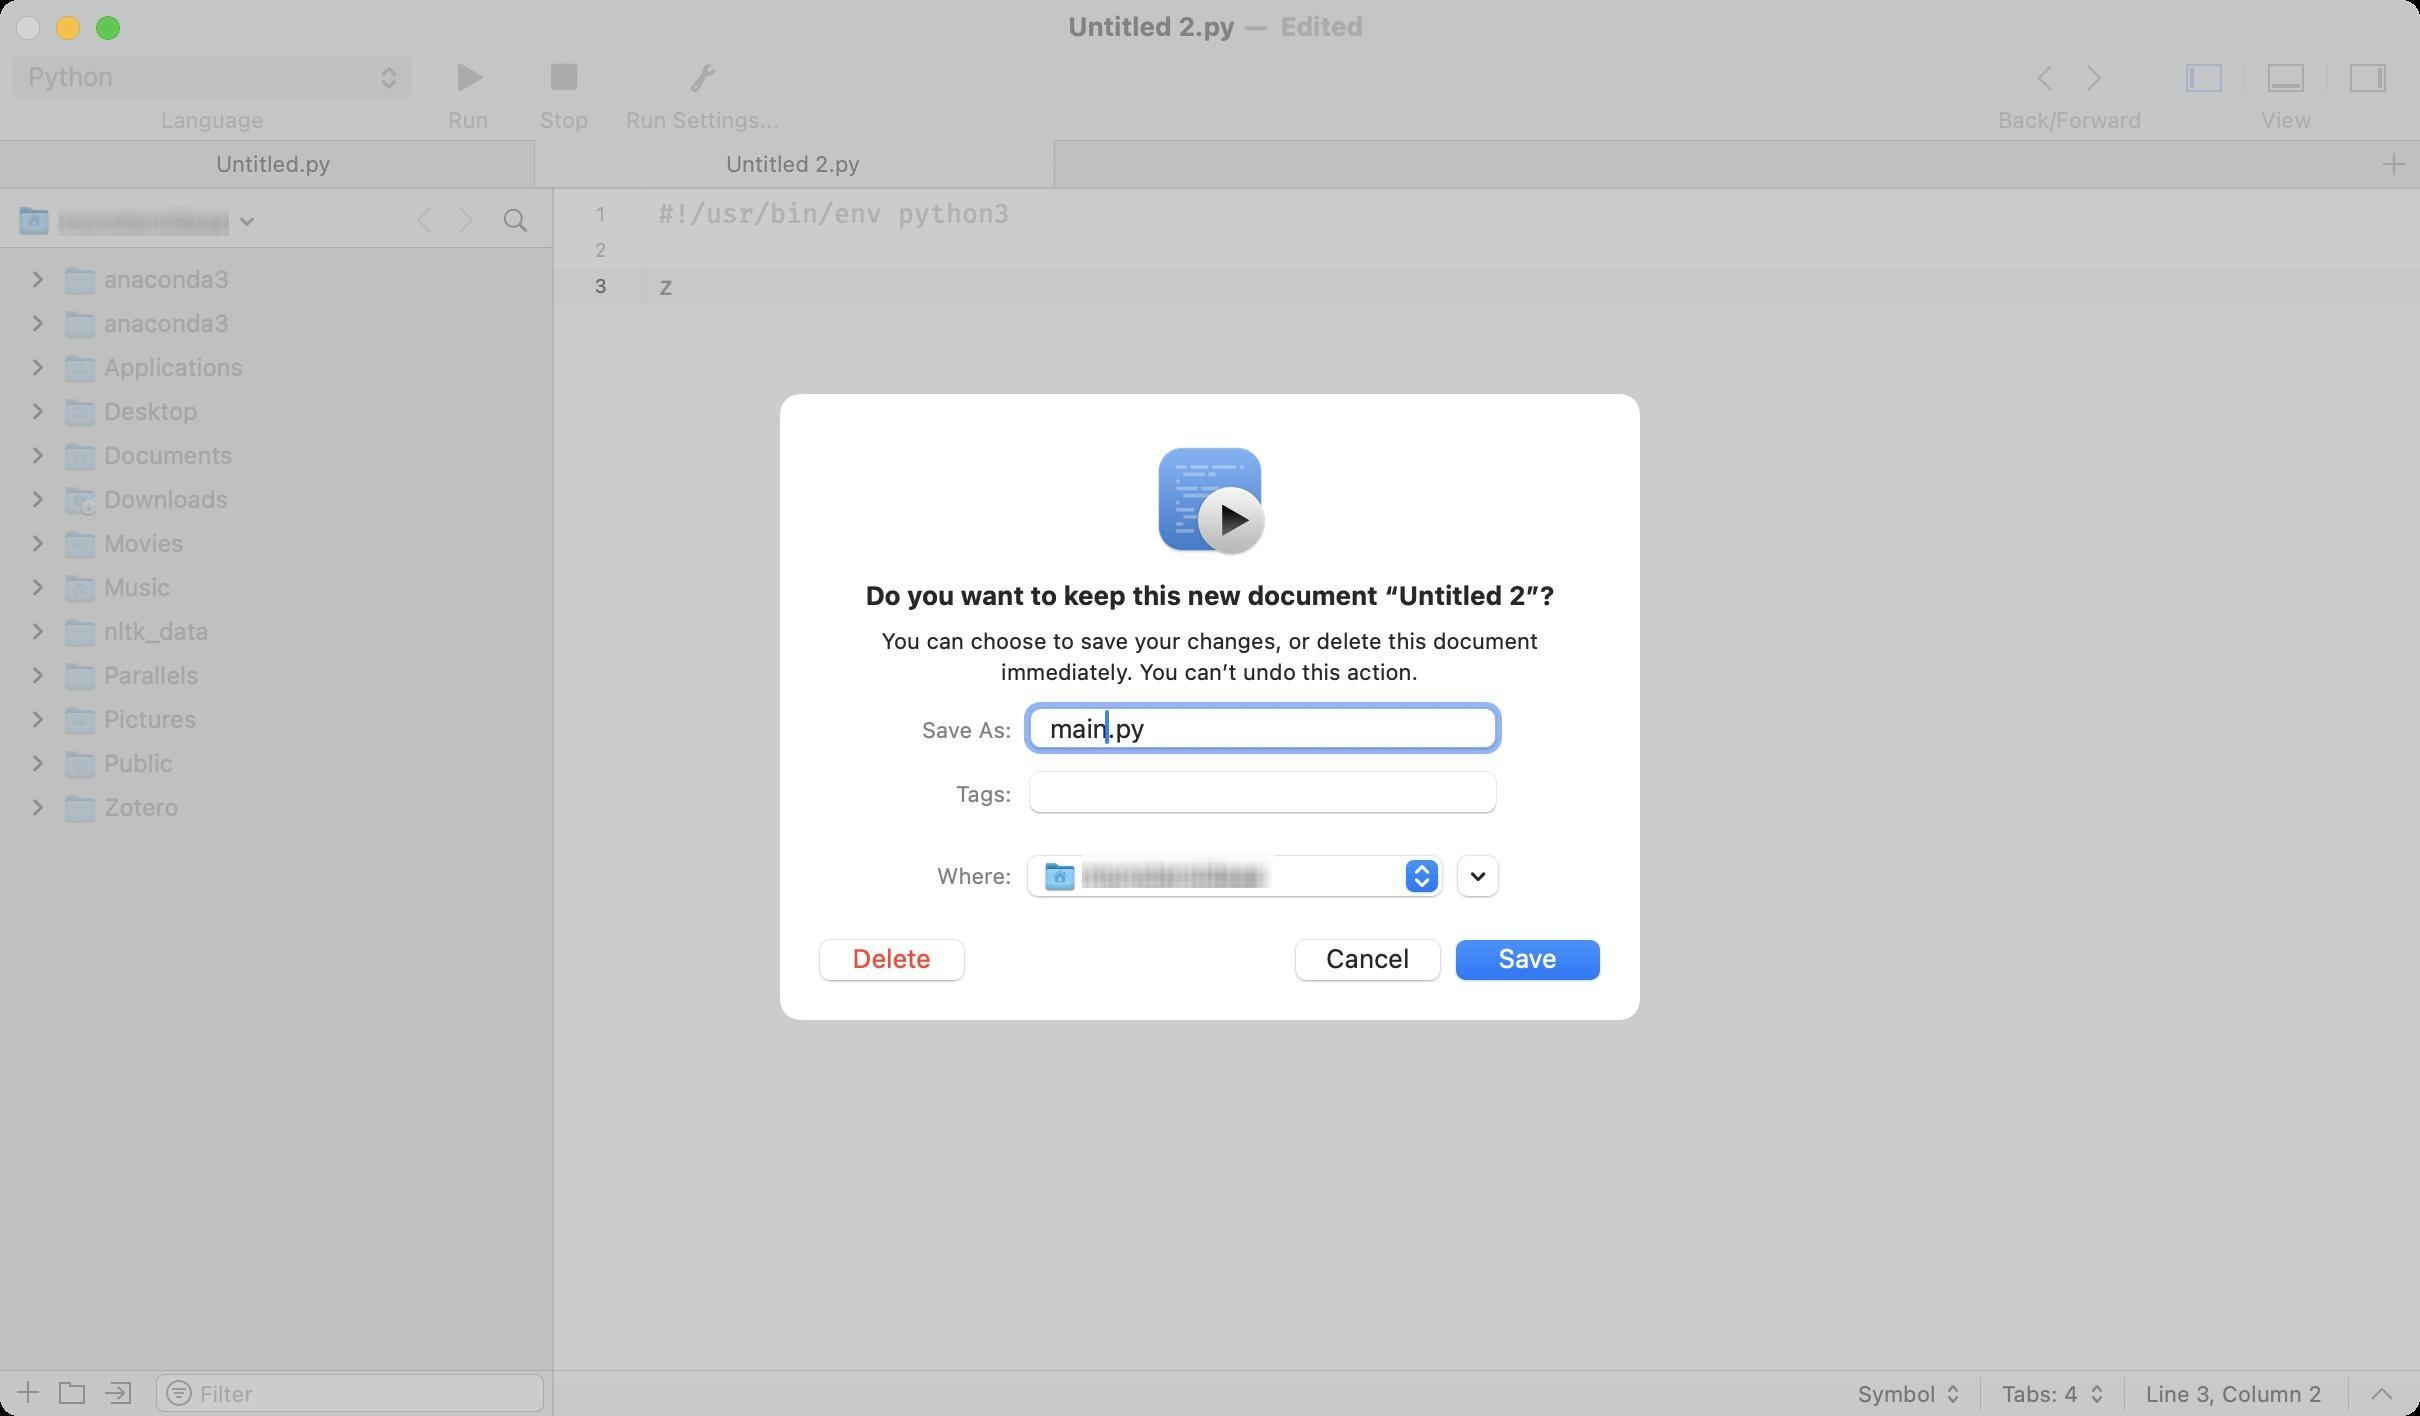
Accessibility tree:
{"name": "Untitled_2.py", "role": "AXWindow", "description": null, "role_description": "standard window", "value": null, "position": "151.00;125.00", "size": "1210;708", "children": [{"name": null, "role": "AXSplitGroup", "description": null, "role_description": "split group", "value": null, "position": "0.00;94.00", "size": "1210;614", "children": [{"name": null, "role": "AXGroup", "description": null, "role_description": "group", "value": null, "position": "0.00;94.00", "size": "276;614", "children": [{"name": "monsteroideae", "role": "AXMenuButton", "description": null, "role_description": "menu button", "value": null, "position": "0.00;94.00", "size": "200;30", "children": []}, {"name": null, "role": "AXGroup", "description": null, "role_description": "group", "value": null, "position": "202.00;98.00", "size": "47;24", "children": [{"name": null, "role": "AXButton", "description": null, "role_description": "button", "value": null, "position": "202.00;98.00", "size": "24;24", "children": []}, {"name": null, "role": "AXButton", "description": null, "role_description": "button", "value": null, "position": "226.00;98.00", "size": "23;24", "children": []}]}, {"name": "", "role": "AXButton", "description": null, "role_description": "button", "value": null, "position": "247.00;96.00", "size": "22;28", "children": []}, {"name": null, "role": "AXScrollArea", "description": null, "role_description": "scroll area", "value": null, "position": "0.00;124.00", "size": "276;561", "children": [{"name": null, "role": "AXOutline", "description": null, "role_description": "outline", "value": null, "position": "0.00;119.00", "size": "276;571", "children": [{"name": null, "role": "AXRow", "description": null, "role_description": "outline row", "value": null, "position": "0.00;129.00", "size": "276;22", "children": [{"name": null, "role": "AXCell", "description": null, "role_description": "cell", "value": null, "position": "10.00;129.00", "size": "256;22", "children": [{"name": null, "role": "AXImage", "description": "", "role_description": "image", "value": null, "position": "32.00;132.00", "size": "16;16", "children": []}, {"name": null, "role": "AXTextField", "description": null, "role_description": "text field", "value": "anaconda3", "position": "50.00;131.00", "size": "211;18", "children": []}, {"name": null, "role": "AXDisclosureTriangle", "description": null, "role_description": "disclosure triangle", "value": 0, "position": "12.00;129.00", "size": "13;22", "children": []}]}]}, {"name": null, "role": "AXRow", "description": null, "role_description": "outline row", "value": null, "position": "0.00;151.00", "size": "276;22", "children": [{"name": null, "role": "AXCell", "description": null, "role_description": "cell", "value": null, "position": "10.00;151.00", "size": "256;22", "children": [{"name": null, "role": "AXImage", "description": "", "role_description": "image", "value": null, "position": "32.00;154.00", "size": "16;16", "children": []}, {"name": null, "role": "AXTextField", "description": null, "role_description": "text field", "value": "anaconda3 ", "position": "50.00;153.00", "size": "211;18", "children": []}, {"name": null, "role": "AXDisclosureTriangle", "description": null, "role_description": "disclosure triangle", "value": 0, "position": "12.00;151.00", "size": "13;22", "children": []}]}]}, {"name": null, "role": "AXRow", "description": null, "role_description": "outline row", "value": null, "position": "0.00;173.00", "size": "276;22", "children": [{"name": null, "role": "AXCell", "description": null, "role_description": "cell", "value": null, "position": "10.00;173.00", "size": "256;22", "children": [{"name": null, "role": "AXImage", "description": "", "role_description": "image", "value": null, "position": "32.00;176.00", "size": "16;16", "children": []}, {"name": null, "role": "AXTextField", "description": null, "role_description": "text field", "value": "Applications", "position": "50.00;175.00", "size": "211;18", "children": []}, {"name": null, "role": "AXDisclosureTriangle", "description": null, "role_description": "disclosure triangle", "value": 0, "position": "12.00;173.00", "size": "13;22", "children": []}]}]}, {"name": null, "role": "AXRow", "description": null, "role_description": "outline row", "value": null, "position": "0.00;195.00", "size": "276;22", "children": [{"name": null, "role": "AXCell", "description": null, "role_description": "cell", "value": null, "position": "10.00;195.00", "size": "256;22", "children": [{"name": null, "role": "AXImage", "description": "", "role_description": "image", "value": null, "position": "32.00;198.00", "size": "16;16", "children": []}, {"name": null, "role": "AXTextField", "description": null, "role_description": "text field", "value": "Desktop", "position": "50.00;197.00", "size": "211;18", "children": []}, {"name": null, "role": "AXDisclosureTriangle", "description": null, "role_description": "disclosure triangle", "value": 0, "position": "12.00;195.00", "size": "13;22", "children": []}]}]}, {"name": null, "role": "AXRow", "description": null, "role_description": "outline row", "value": null, "position": "0.00;217.00", "size": "276;22", "children": [{"name": null, "role": "AXCell", "description": null, "role_description": "cell", "value": null, "position": "10.00;217.00", "size": "256;22", "children": [{"name": null, "role": "AXImage", "description": "", "role_description": "image", "value": null, "position": "32.00;220.00", "size": "16;16", "children": []}, {"name": null, "role": "AXTextField", "description": null, "role_description": "text field", "value": "Documents", "position": "50.00;219.00", "size": "211;18", "children": []}, {"name": null, "role": "AXDisclosureTriangle", "description": null, "role_description": "disclosure triangle", "value": 0, "position": "12.00;217.00", "size": "13;22", "children": []}]}]}, {"name": null, "role": "AXRow", "description": null, "role_description": "outline row", "value": null, "position": "0.00;239.00", "size": "276;22", "children": [{"name": null, "role": "AXCell", "description": null, "role_description": "cell", "value": null, "position": "10.00;239.00", "size": "256;22", "children": [{"name": null, "role": "AXImage", "description": "", "role_description": "image", "value": null, "position": "32.00;242.00", "size": "16;16", "children": []}, {"name": null, "role": "AXTextField", "description": null, "role_description": "text field", "value": "Downloads", "position": "50.00;241.00", "size": "211;18", "children": []}, {"name": null, "role": "AXDisclosureTriangle", "description": null, "role_description": "disclosure triangle", "value": 0, "position": "12.00;239.00", "size": "13;22", "children": []}]}]}, {"name": null, "role": "AXRow", "description": null, "role_description": "outline row", "value": null, "position": "0.00;261.00", "size": "276;22", "children": [{"name": null, "role": "AXCell", "description": null, "role_description": "cell", "value": null, "position": "10.00;261.00", "size": "256;22", "children": [{"name": null, "role": "AXImage", "description": "", "role_description": "image", "value": null, "position": "32.00;264.00", "size": "16;16", "children": []}, {"name": null, "role": "AXTextField", "description": null, "role_description": "text field", "value": "Movies", "position": "50.00;263.00", "size": "211;18", "children": []}, {"name": null, "role": "AXDisclosureTriangle", "description": null, "role_description": "disclosure triangle", "value": 0, "position": "12.00;261.00", "size": "13;22", "children": []}]}]}, {"name": null, "role": "AXRow", "description": null, "role_description": "outline row", "value": null, "position": "0.00;283.00", "size": "276;22", "children": [{"name": null, "role": "AXCell", "description": null, "role_description": "cell", "value": null, "position": "10.00;283.00", "size": "256;22", "children": [{"name": null, "role": "AXImage", "description": "", "role_description": "image", "value": null, "position": "32.00;286.00", "size": "16;16", "children": []}, {"name": null, "role": "AXTextField", "description": null, "role_description": "text field", "value": "Music", "position": "50.00;285.00", "size": "211;18", "children": []}, {"name": null, "role": "AXDisclosureTriangle", "description": null, "role_description": "disclosure triangle", "value": 0, "position": "12.00;283.00", "size": "13;22", "children": []}]}]}, {"name": null, "role": "AXRow", "description": null, "role_description": "outline row", "value": null, "position": "0.00;305.00", "size": "276;22", "children": [{"name": null, "role": "AXCell", "description": null, "role_description": "cell", "value": null, "position": "10.00;305.00", "size": "256;22", "children": [{"name": null, "role": "AXImage", "description": "", "role_description": "image", "value": null, "position": "32.00;308.00", "size": "16;16", "children": []}, {"name": null, "role": "AXTextField", "description": null, "role_description": "text field", "value": "nltk_data", "position": "50.00;307.00", "size": "211;18", "children": []}, {"name": null, "role": "AXDisclosureTriangle", "description": null, "role_description": "disclosure triangle", "value": 0, "position": "12.00;305.00", "size": "13;22", "children": []}]}]}, {"name": null, "role": "AXRow", "description": null, "role_description": "outline row", "value": null, "position": "0.00;327.00", "size": "276;22", "children": [{"name": null, "role": "AXCell", "description": null, "role_description": "cell", "value": null, "position": "10.00;327.00", "size": "256;22", "children": [{"name": null, "role": "AXImage", "description": "", "role_description": "image", "value": null, "position": "32.00;330.00", "size": "16;16", "children": []}, {"name": null, "role": "AXTextField", "description": null, "role_description": "text field", "value": "Parallels", "position": "50.00;329.00", "size": "211;18", "children": []}, {"name": null, "role": "AXDisclosureTriangle", "description": null, "role_description": "disclosure triangle", "value": 0, "position": "12.00;327.00", "size": "13;22", "children": []}]}]}, {"name": null, "role": "AXRow", "description": null, "role_description": "outline row", "value": null, "position": "0.00;349.00", "size": "276;22", "children": [{"name": null, "role": "AXCell", "description": null, "role_description": "cell", "value": null, "position": "10.00;349.00", "size": "256;22", "children": [{"name": null, "role": "AXImage", "description": "", "role_description": "image", "value": null, "position": "32.00;352.00", "size": "16;16", "children": []}, {"name": null, "role": "AXTextField", "description": null, "role_description": "text field", "value": "Pictures", "position": "50.00;351.00", "size": "211;18", "children": []}, {"name": null, "role": "AXDisclosureTriangle", "description": null, "role_description": "disclosure triangle", "value": 0, "position": "12.00;349.00", "size": "13;22", "children": []}]}]}, {"name": null, "role": "AXRow", "description": null, "role_description": "outline row", "value": null, "position": "0.00;371.00", "size": "276;22", "children": [{"name": null, "role": "AXCell", "description": null, "role_description": "cell", "value": null, "position": "10.00;371.00", "size": "256;22", "children": [{"name": null, "role": "AXImage", "description": "", "role_description": "image", "value": null, "position": "32.00;374.00", "size": "16;16", "children": []}, {"name": null, "role": "AXTextField", "description": null, "role_description": "text field", "value": "Public", "position": "50.00;373.00", "size": "211;18", "children": []}, {"name": null, "role": "AXDisclosureTriangle", "description": null, "role_description": "disclosure triangle", "value": 0, "position": "12.00;371.00", "size": "13;22", "children": []}]}]}, {"name": null, "role": "AXRow", "description": null, "role_description": "outline row", "value": null, "position": "0.00;393.00", "size": "276;22", "children": [{"name": null, "role": "AXCell", "description": null, "role_description": "cell", "value": null, "position": "10.00;393.00", "size": "256;22", "children": [{"name": null, "role": "AXImage", "description": "", "role_description": "image", "value": null, "position": "32.00;396.00", "size": "16;16", "children": []}, {"name": null, "role": "AXTextField", "description": null, "role_description": "text field", "value": "Zotero", "position": "50.00;395.00", "size": "211;18", "children": []}, {"name": null, "role": "AXDisclosureTriangle", "description": null, "role_description": "disclosure triangle", "value": 0, "position": "12.00;393.00", "size": "13;22", "children": []}]}]}, {"name": null, "role": "AXColumn", "description": null, "role_description": "column", "value": null, "position": "10.00;119.00", "size": "256;571", "children": []}]}]}, {"name": "", "role": "AXButton", "description": null, "role_description": "button", "value": null, "position": "3.00;685.00", "size": "22;22", "children": []}, {"name": "", "role": "AXButton", "description": null, "role_description": "button", "value": null, "position": "25.00;685.00", "size": "22;22", "children": []}, {"name": "", "role": "AXButton", "description": null, "role_description": "button", "value": null, "position": "48.00;685.00", "size": "22;22", "children": []}, {"name": null, "role": "AXTextField", "description": null, "role_description": "search text field", "value": "", "position": "78.00;687.00", "size": "194;19", "children": [{"name": "", "role": "AXButton", "description": "search", "role_description": "button", "value": null, "position": "80.00;687.00", "size": "15;19", "children": []}]}]}, {"name": null, "role": "AXSplitter", "description": null, "role_description": "splitter", "value": 276.0, "position": "276.00;94.00", "size": "1;614", "children": []}, {"name": null, "role": "AXGroup", "description": null, "role_description": "group", "value": null, "position": "277.00;94.00", "size": "933;614", "children": [{"name": null, "role": "AXSplitGroup", "description": null, "role_description": "split group", "value": null, "position": "277.00;94.00", "size": "933;614", "children": [{"name": null, "role": "AXSplitGroup", "description": null, "role_description": "split group", "value": null, "position": "277.00;94.00", "size": "933;591", "children": [{"name": null, "role": "AXScrollArea", "description": null, "role_description": "scroll area", "value": null, "position": "277.00;94.00", "size": "933;591", "children": [{"name": null, "role": "AXTextArea", "description": "Editor for document Untitled 2.py", "role_description": "text entry area", "value": "#!/usr/bin/env python3\n\nz", "position": "324.00;94.00", "size": "886;62", "children": []}, {"name": null, "role": "AXScrollBar", "description": null, "role_description": "scroll bar", "value": 0.0, "position": "1194.00;94.00", "size": "16;591", "children": []}]}]}, {"name": null, "role": "AXPopUpButton", "description": null, "role_description": "pop up button", "value": "No Symbols", "position": "929.00;686.00", "size": "51;22", "children": []}, {"name": null, "role": "AXPopUpButton", "description": null, "role_description": "pop up button", "value": null, "position": "1001.00;686.00", "size": "51;22", "children": []}, {"name": "", "role": "AXButton", "description": null, "role_description": "button", "value": null, "position": "1175.00;687.00", "size": "32;21", "children": []}]}]}]}, {"name": null, "role": "AXToolbar", "description": null, "role_description": "toolbar", "value": null, "position": "0.00;28.00", "size": "1210;42", "children": [{"name": null, "role": "AXPopUpButton", "description": null, "role_description": "pop up button", "value": "Python", "position": "2.00;28.00", "size": "208;42", "children": [{"name": null, "role": "AXPopUpButton", "description": null, "role_description": "pop up button", "value": "Python", "position": "5.00;27.00", "size": "202;25", "children": []}, {"name": null, "role": "AXStaticText", "description": null, "role_description": "text", "value": "Language", "position": "76.50;53.00", "size": "60;14", "children": []}]}, {"name": "Run", "role": "AXButton", "description": "Run", "role_description": "button", "value": null, "position": "210.00;28.00", "size": "48;42", "children": []}, {"name": "Stop", "role": "AXButton", "description": "Stop", "role_description": "button", "value": null, "position": "258.00;28.00", "size": "48;42", "children": []}, {"name": "Run_Settings...", "role": "AXButton", "description": null, "role_description": "button", "value": null, "position": "306.00;28.00", "size": "91;42", "children": []}, {"name": null, "role": "AXGroup", "description": null, "role_description": "group", "value": null, "position": "992.00;28.00", "size": "86;42", "children": [{"name": null, "role": "AXGroup", "description": null, "role_description": "group", "value": null, "position": "1010.00;27.00", "size": "50;25", "children": [{"name": null, "role": "AXButton", "description": null, "role_description": "button", "value": null, "position": "1010.00;27.00", "size": "25;25", "children": []}, {"name": null, "role": "AXButton", "description": null, "role_description": "button", "value": null, "position": "1035.00;27.00", "size": "25;25", "children": []}]}, {"name": null, "role": "AXStaticText", "description": null, "role_description": "text", "value": "Back/Forward", "position": "995.00;53.00", "size": "80;14", "children": []}]}, {"name": null, "role": "AXGroup", "description": null, "role_description": "group", "value": null, "position": "1078.00;28.00", "size": "130;42", "children": [{"name": null, "role": "AXGroup", "description": null, "role_description": "group", "value": null, "position": "1081.00;27.00", "size": "124;25", "children": [{"name": null, "role": "AXCheckBox", "description": null, "role_description": "checkbox", "value": 1, "position": "1081.00;27.00", "size": "42;25", "children": []}, {"name": null, "role": "AXCheckBox", "description": null, "role_description": "checkbox", "value": 0, "position": "1123.00;27.00", "size": "41;25", "children": []}, {"name": null, "role": "AXCheckBox", "description": null, "role_description": "checkbox", "value": 0, "position": "1164.00;27.00", "size": "41;25", "children": []}]}, {"name": null, "role": "AXStaticText", "description": null, "role_description": "text", "value": "View", "position": "1126.50;53.00", "size": "34;14", "children": []}]}]}, {"name": null, "role": "AXButton", "description": null, "role_description": "close button", "value": null, "position": "7.00;6.00", "size": "14;16", "children": []}, {"name": null, "role": "AXButton", "description": null, "role_description": "zoom button", "value": null, "position": "47.00;6.00", "size": "14;16", "children": [{"name": null, "role": "AXGroup", "description": null, "role_description": "group", "value": null, "position": "47.00;6.00", "size": "14;16", "children": [{"name": null, "role": "AXGroup", "description": null, "role_description": "group", "value": null, "position": "47.00;6.00", "size": "14;16", "children": []}]}]}, {"name": null, "role": "AXButton", "description": null, "role_description": "minimize button", "value": null, "position": "27.00;6.00", "size": "14;16", "children": []}, {"name": "Edited", "role": "AXMenuButton", "description": "document actions", "role_description": "menu button", "value": null, "position": "637.00;5.00", "size": "54;16", "children": []}, {"name": null, "role": "AXStaticText", "description": null, "role_description": "text", "value": "—", "position": "620.00;5.00", "size": "16;16", "children": []}, {"name": null, "role": "AXStaticText", "description": null, "role_description": "text", "value": "Untitled 2.py", "position": "532.00;5.00", "size": "88;16", "children": []}, {"name": null, "role": "AXSheet", "description": "save", "role_description": "sheet", "value": null, "position": "390.00;197.00", "size": "430;313", "children": [{"name": null, "role": "AXSplitGroup", "description": null, "role_description": "split group", "value": null, "position": "205.00;197.50", "size": "800;400", "children": [{"name": null, "role": "AXSplitter", "description": null, "role_description": "splitter", "value": 134.0, "position": "339.00;284.50", "size": "1;313", "children": []}]}, {"name": null, "role": "AXImage", "description": "application icon", "role_description": "image", "value": null, "position": "573.00;217.50", "size": "64;64", "children": []}, {"name": null, "role": "AXStaticText", "description": null, "role_description": "text", "value": "Do you want to keep this new document “Untitled 2”?", "position": "408.00;289.50", "size": "394;16", "children": []}, {"name": null, "role": "AXStaticText", "description": null, "role_description": "text", "value": "You can choose to save your changes, or delete this document immediately. You can’t undo this action.", "position": "408.00;313.50", "size": "394;30", "children": []}, {"name": null, "role": "AXStaticText", "description": null, "role_description": "text", "value": "Save As:", "position": "459.00;358.00", "size": "49;14", "children": []}, {"name": null, "role": "AXTextField", "description": null, "role_description": "text field", "value": "main.py", "position": "514.00;353.00", "size": "235;22", "children": []}, {"name": null, "role": "AXStaticText", "description": null, "role_description": "text", "value": "Tags:", "position": "459.00;390.00", "size": "49;14", "children": []}, {"name": null, "role": "AXTextField", "description": "tag editor", "role_description": "text field", "value": "", "position": "514.00;385.00", "size": "235;22", "children": []}, {"name": null, "role": "AXStaticText", "description": null, "role_description": "text", "value": "Where:", "position": "459.00;431.00", "size": "49;14", "children": []}, {"name": "Where:", "role": "AXPopUpButton", "description": null, "role_description": "pop up button", "value": "monsteroideae", "position": "511.00;427.00", "size": "214;25", "children": []}, {"name": null, "role": "AXDisclosureTriangle", "description": "show more options", "role_description": "disclosure triangle", "value": 0, "position": "725.00;425.00", "size": "28;26", "children": []}, {"name": "Delete", "role": "AXButton", "description": null, "role_description": "button", "value": null, "position": "403.00;465.00", "size": "86;32", "children": []}, {"name": "Cancel", "role": "AXButton", "description": null, "role_description": "button", "value": null, "position": "641.00;465.00", "size": "86;32", "children": []}, {"name": "Save", "role": "AXButton", "description": null, "role_description": "button", "value": null, "position": "721.00;465.00", "size": "86;32", "children": []}]}]}